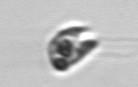
Label: Chrysochromulina_lanceolata